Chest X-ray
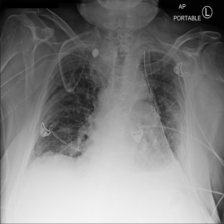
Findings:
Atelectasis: negative
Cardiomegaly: negative
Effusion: negative
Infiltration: negative
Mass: negative
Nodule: negative
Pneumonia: negative
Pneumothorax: negative
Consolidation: negative
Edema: negative
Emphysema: negative
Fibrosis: negative
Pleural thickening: negative
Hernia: negative